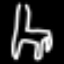
Label: chair